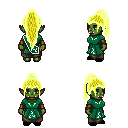
a pixel art fantasy rpg character, female body template, orc, green skin, sash dress, robe skirt, gold extra-long topknot hairstyle, cloth bracers, black slippers, four views (front, back, left, right), 2x2 character sprite sheet, small pixel art, hard edges, no anti-aliasing